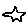
Label: star